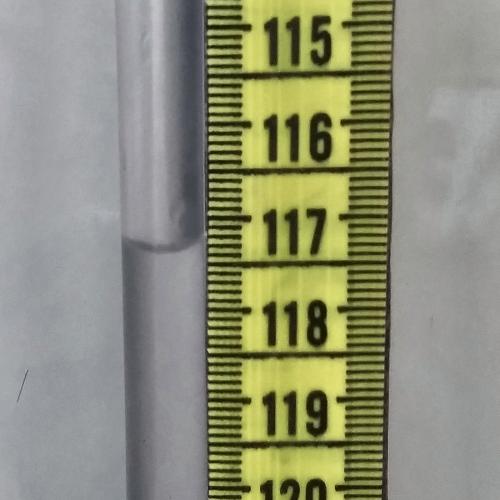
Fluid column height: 117.3 cm